Field crop: maize
Growth stage: 1
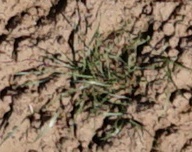
Species: lolium